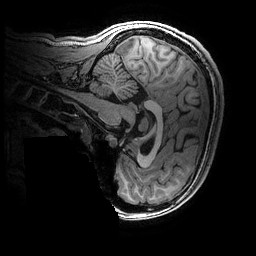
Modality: T1w
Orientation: sagittal
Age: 16
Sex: female
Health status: ill
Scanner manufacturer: ge
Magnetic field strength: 3 T
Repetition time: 0.007664 s
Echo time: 0.00342 s